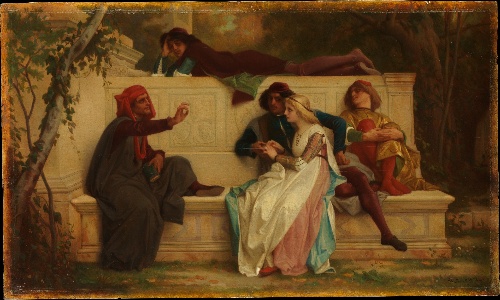
Title: Florentine Poet
Artist: Alexandre Cabanel
Artist bio: French, Montpellier 1823–1889 Paris
Date: 1861
Object type: Painting
Classification: Paintings
Medium: Oil on wood
Dimensions: 12 x 19 7/8 in. (30.5 x 50.5 cm)
Department: European Paintings
Credit line: The John Hobart Warren Bequest, 1923
Accession year: 1923
Repository: Metropolitan Museum of Art, New York, NY
Tags: Men|Women